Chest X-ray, AP view. Patient: 65 years old, sex F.
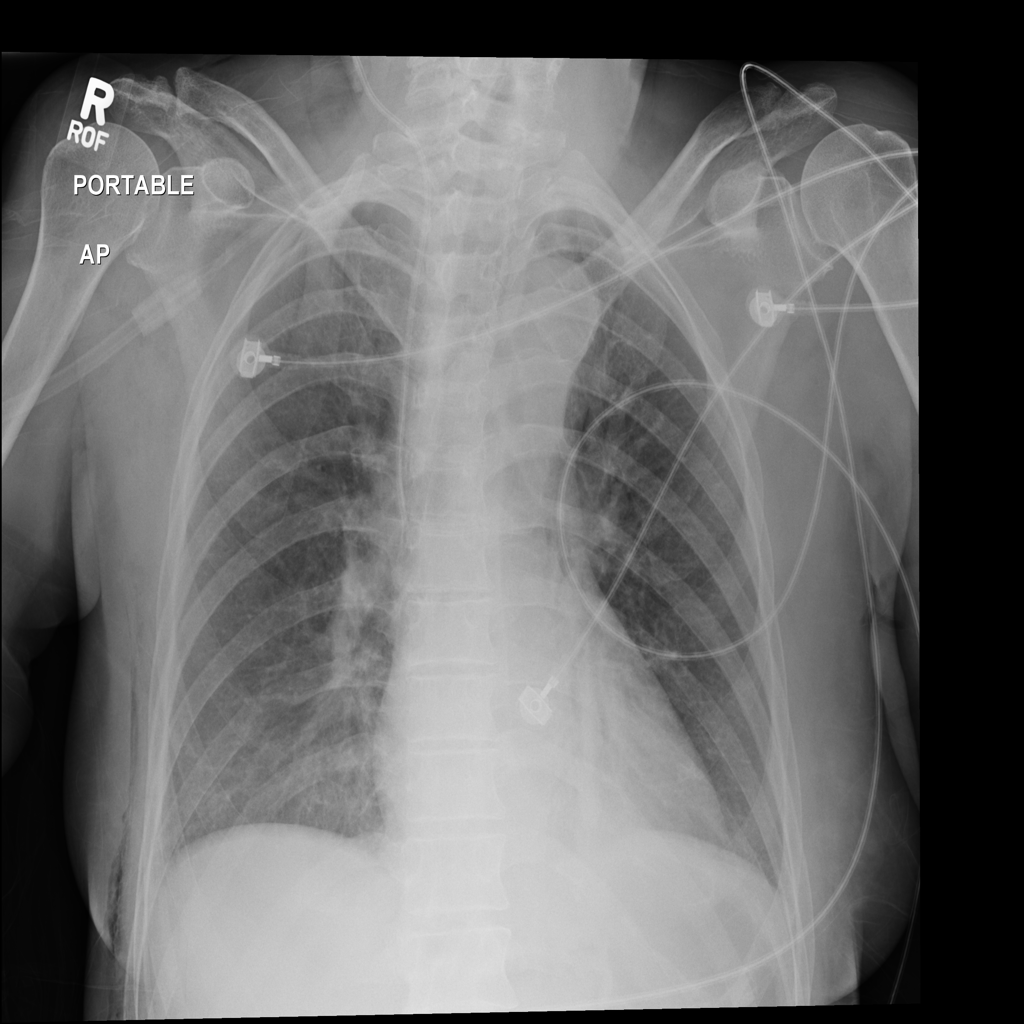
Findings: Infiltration